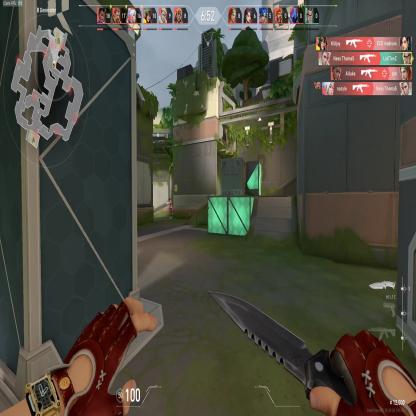
Label: enemy